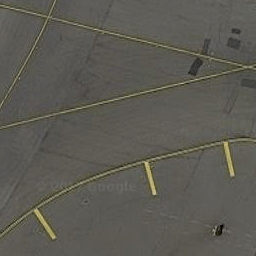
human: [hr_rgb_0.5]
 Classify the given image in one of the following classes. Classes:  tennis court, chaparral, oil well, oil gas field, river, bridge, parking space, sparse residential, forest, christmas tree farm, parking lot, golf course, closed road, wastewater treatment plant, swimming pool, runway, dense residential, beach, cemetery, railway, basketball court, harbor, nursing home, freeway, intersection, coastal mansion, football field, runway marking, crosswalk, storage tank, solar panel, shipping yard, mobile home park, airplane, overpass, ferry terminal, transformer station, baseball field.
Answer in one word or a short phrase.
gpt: runway marking